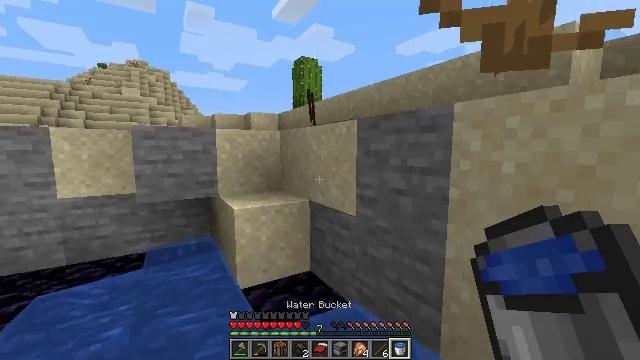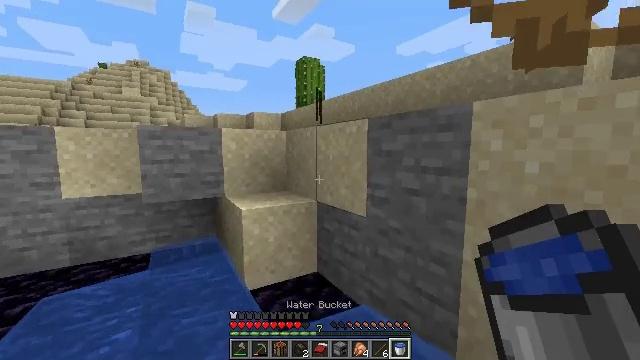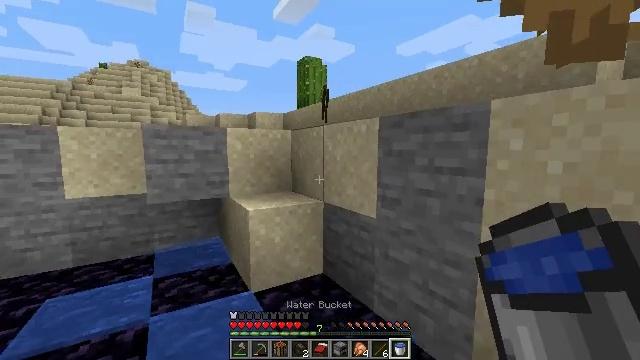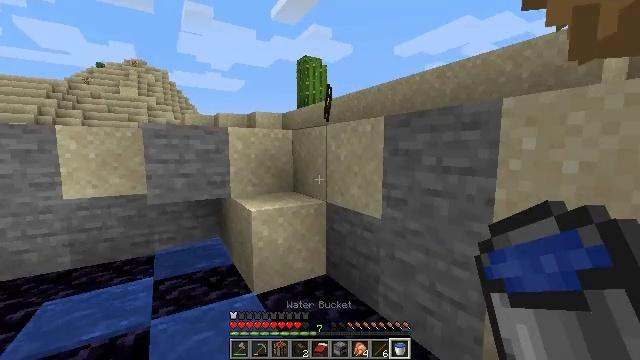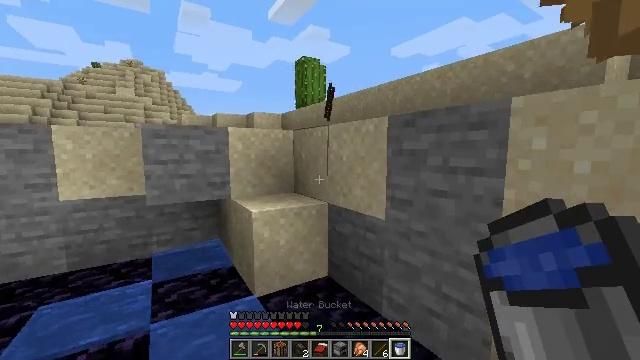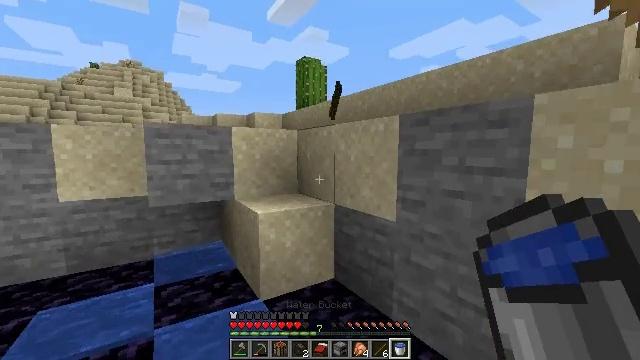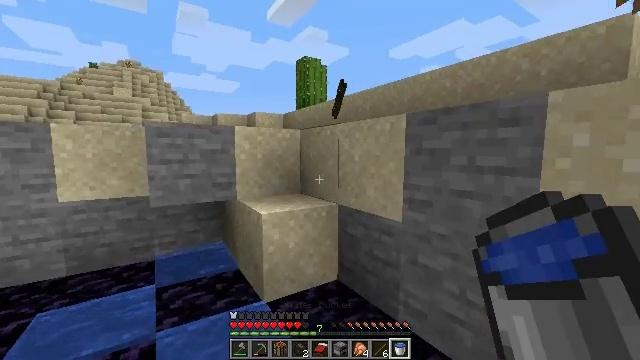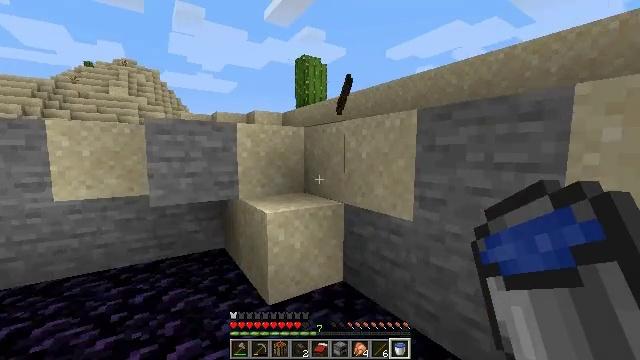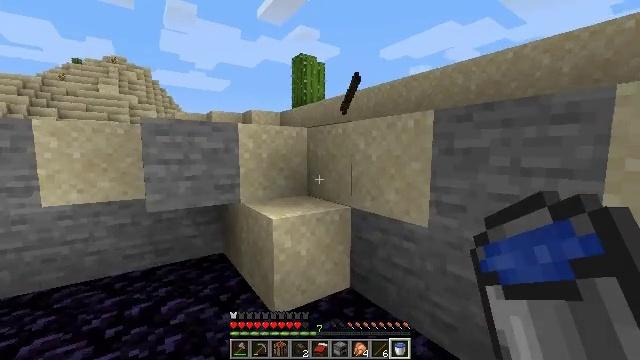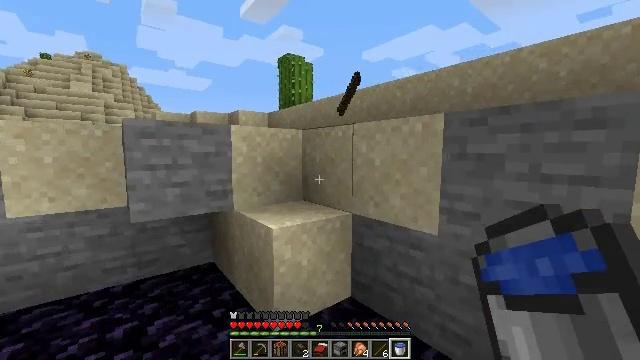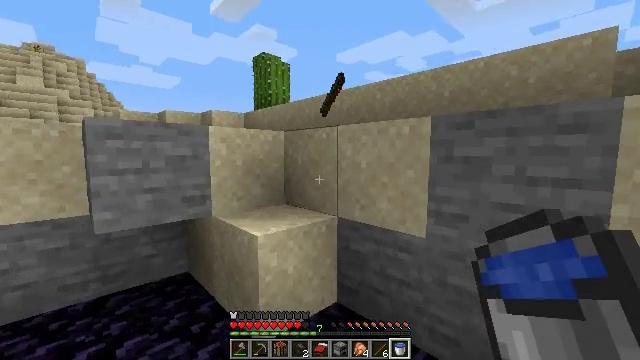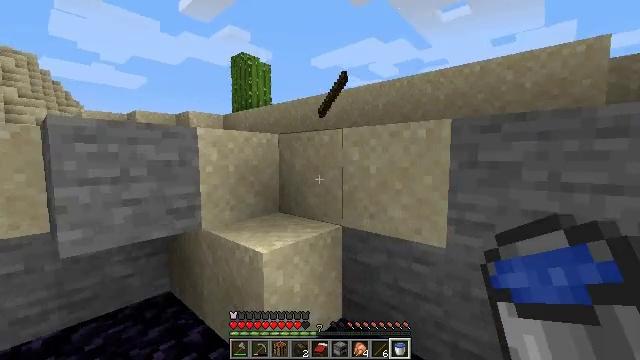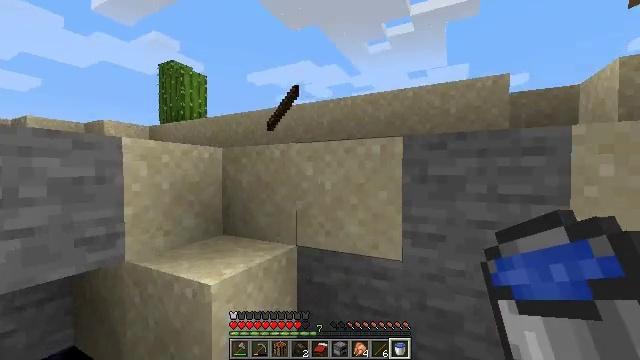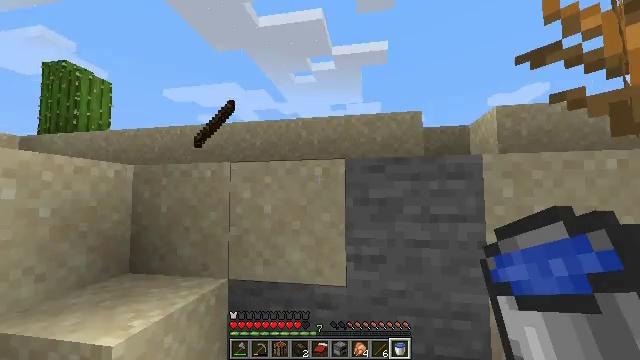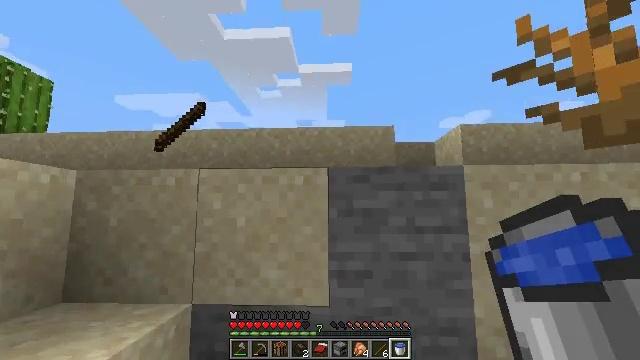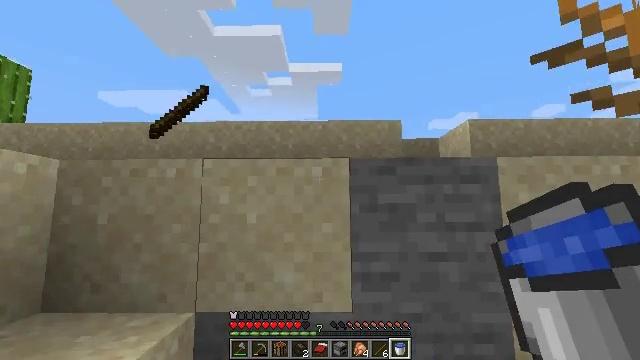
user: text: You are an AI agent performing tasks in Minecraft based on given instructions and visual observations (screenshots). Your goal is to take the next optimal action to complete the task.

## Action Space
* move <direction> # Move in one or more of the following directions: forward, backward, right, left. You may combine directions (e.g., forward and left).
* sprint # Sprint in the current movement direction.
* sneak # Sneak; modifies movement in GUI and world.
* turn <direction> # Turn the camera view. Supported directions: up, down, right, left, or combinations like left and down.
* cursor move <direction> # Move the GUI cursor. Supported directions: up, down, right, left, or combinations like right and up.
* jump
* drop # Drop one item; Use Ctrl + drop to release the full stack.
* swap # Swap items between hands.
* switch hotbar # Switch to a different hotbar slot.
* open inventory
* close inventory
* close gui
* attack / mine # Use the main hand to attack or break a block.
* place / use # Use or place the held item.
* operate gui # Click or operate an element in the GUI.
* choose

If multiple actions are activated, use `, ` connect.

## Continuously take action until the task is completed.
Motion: motion action
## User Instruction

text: Drop a rose bush.
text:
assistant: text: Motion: move forward and move left
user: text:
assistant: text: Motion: move forward and move left
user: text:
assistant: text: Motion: move forward and move left
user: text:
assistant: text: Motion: move forward and move left
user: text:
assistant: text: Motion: move forward and move left
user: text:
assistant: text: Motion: move forward and move left
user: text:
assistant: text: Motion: move forward and move left
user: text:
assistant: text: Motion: move forward and move left, turn right
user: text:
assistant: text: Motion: move forward and move left, turn right
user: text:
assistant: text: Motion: move forward and move left, turn right
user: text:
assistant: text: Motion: move forward and move left, turn right
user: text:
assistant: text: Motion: move forward and move left, turn right and up
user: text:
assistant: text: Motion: move forward, turn right and up
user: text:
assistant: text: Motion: move forward and move left, turn right and up
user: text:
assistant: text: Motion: move forward and move left, turn right
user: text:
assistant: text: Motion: move forward and move left, turn right and down
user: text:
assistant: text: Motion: move forward and move left, turn right
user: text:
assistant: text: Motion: move forward and move left, turn right
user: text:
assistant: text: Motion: move forward and move left, turn right and down
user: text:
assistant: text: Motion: move forward and move left
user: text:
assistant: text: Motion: move forward and move left, jump
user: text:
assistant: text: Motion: move forward and move left, jump
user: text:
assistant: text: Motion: move forward and move left, jump
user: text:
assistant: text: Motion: move forward and move left, jump
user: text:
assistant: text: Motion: move forward and move left, turn right and down, jump
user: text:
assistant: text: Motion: move forward and move left, turn right and down
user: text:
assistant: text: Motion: move forward and move left, turn right and down
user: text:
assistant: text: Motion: move left, turn right and down
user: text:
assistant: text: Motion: move left, turn right and down
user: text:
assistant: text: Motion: move left, turn right and down